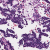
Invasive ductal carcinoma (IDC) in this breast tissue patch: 1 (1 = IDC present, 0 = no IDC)